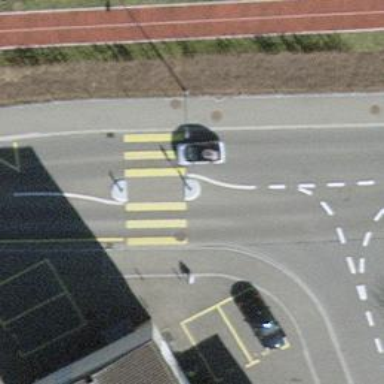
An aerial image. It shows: Marked zebra crossing with pedestrian island.